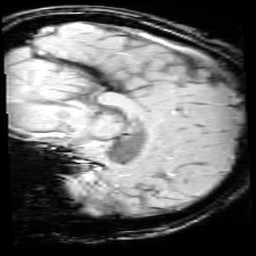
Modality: SWI
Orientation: sagittal
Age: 14
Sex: female
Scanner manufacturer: siemens
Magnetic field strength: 3 T
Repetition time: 0.027 s
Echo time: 0.02 s